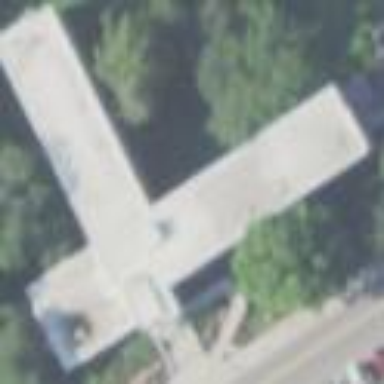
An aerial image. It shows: Dormitory building.